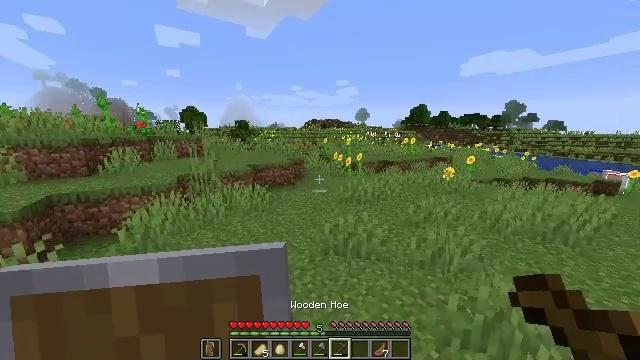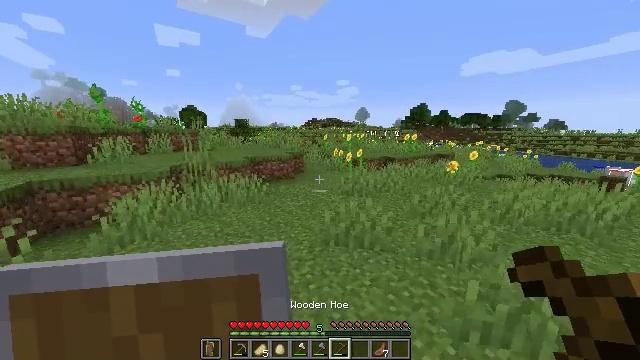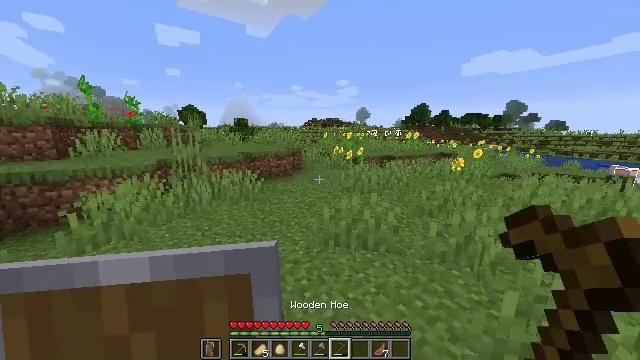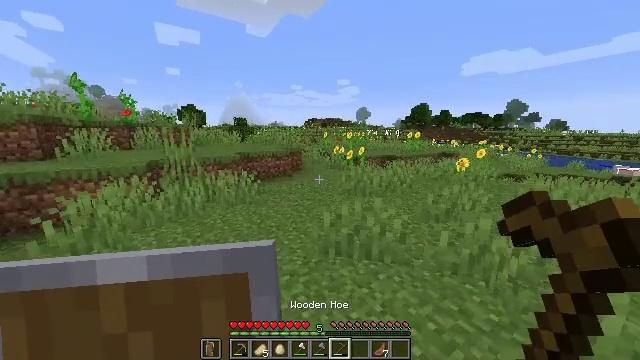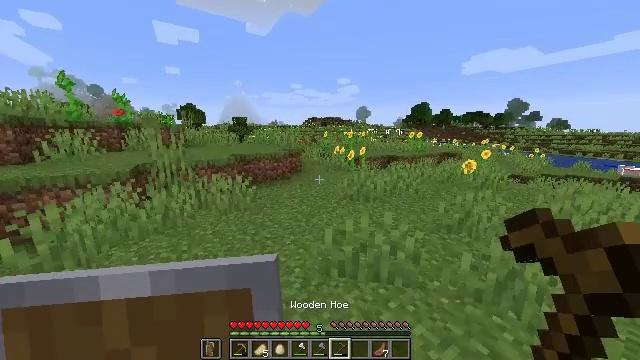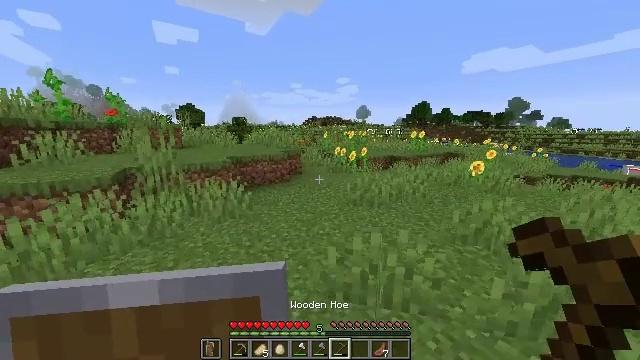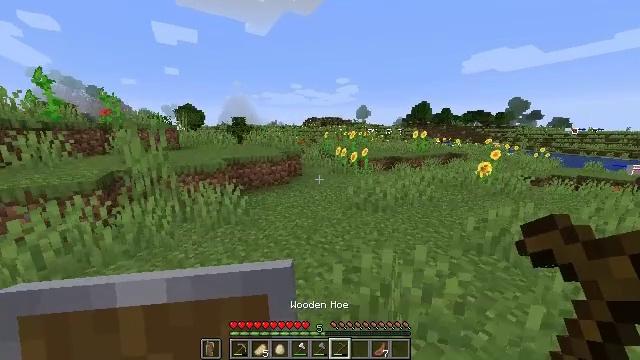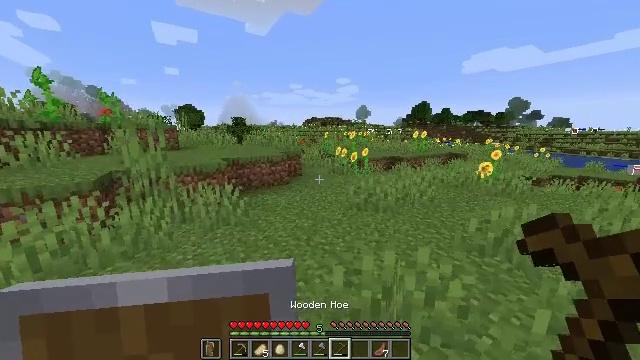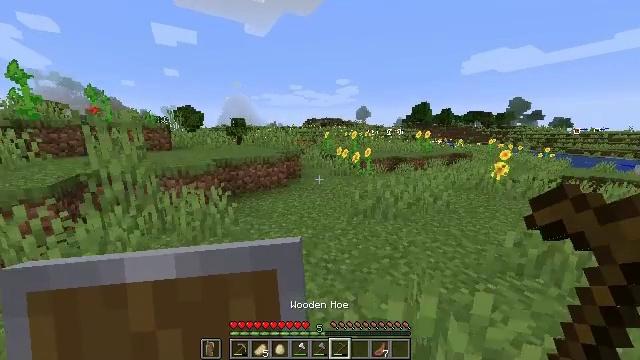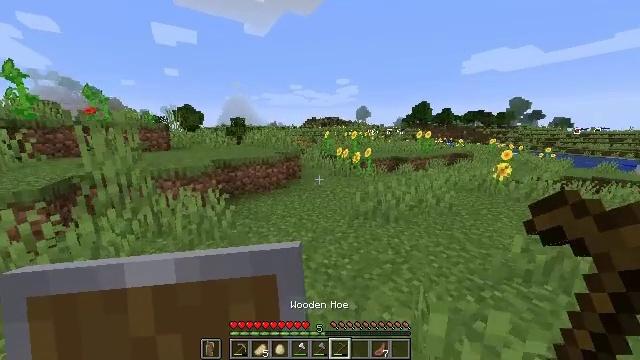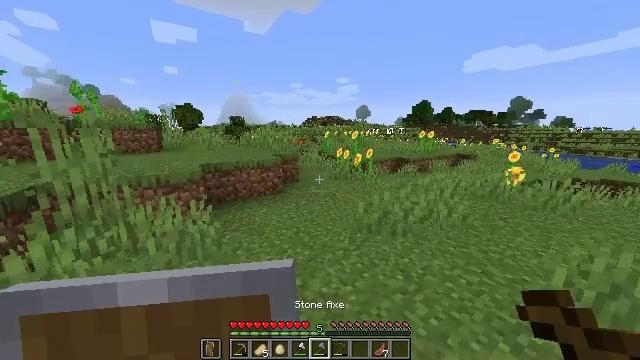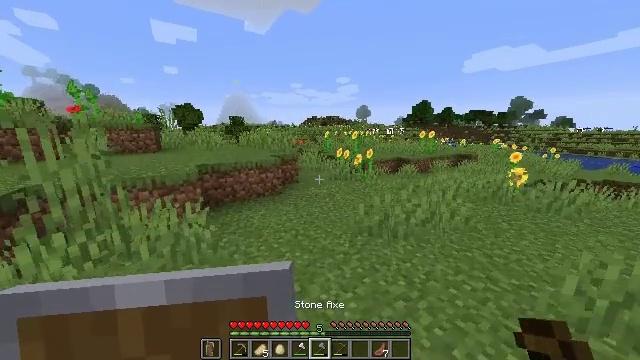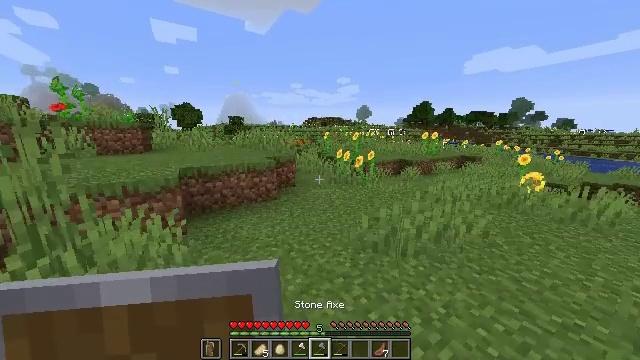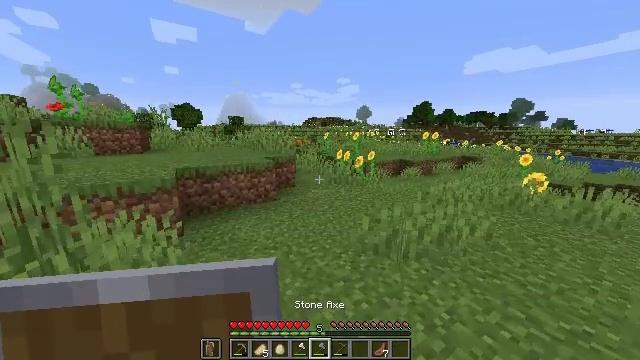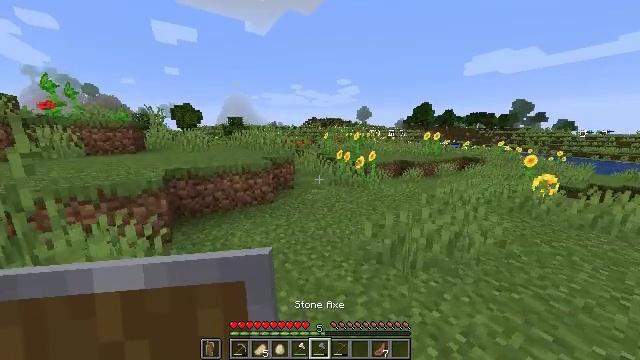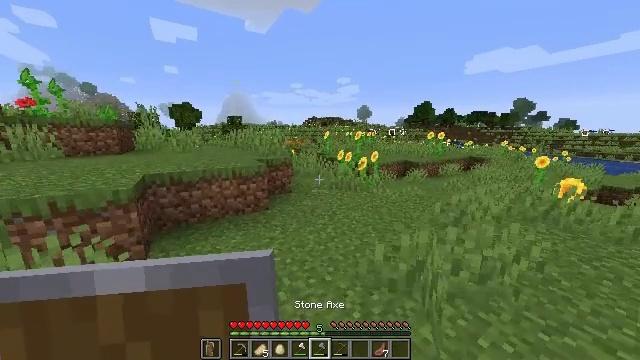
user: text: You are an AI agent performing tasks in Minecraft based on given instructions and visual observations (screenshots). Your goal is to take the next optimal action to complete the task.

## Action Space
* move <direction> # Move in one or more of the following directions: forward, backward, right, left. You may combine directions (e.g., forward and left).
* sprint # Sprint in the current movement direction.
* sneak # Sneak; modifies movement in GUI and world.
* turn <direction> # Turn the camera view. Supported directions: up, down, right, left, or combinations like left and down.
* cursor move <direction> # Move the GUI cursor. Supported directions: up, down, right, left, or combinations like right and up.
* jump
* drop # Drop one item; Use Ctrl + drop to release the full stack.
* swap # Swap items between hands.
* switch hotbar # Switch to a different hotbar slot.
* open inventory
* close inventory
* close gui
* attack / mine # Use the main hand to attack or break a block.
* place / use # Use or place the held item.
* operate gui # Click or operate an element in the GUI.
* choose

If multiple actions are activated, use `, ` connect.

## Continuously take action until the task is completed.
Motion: motion action
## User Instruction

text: Gather a pumpkin block.
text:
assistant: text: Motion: move forward, sprint
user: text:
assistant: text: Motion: move forward, sprint
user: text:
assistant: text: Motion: move forward, sprint
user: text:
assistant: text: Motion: move forward, sprint
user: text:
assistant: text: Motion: move forward, sprint
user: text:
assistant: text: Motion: move forward, sprint
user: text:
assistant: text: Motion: move forward, sprint
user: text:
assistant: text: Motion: move forward, sprint
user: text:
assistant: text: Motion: move forward, sprint
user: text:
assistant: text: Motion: move forward, sprint
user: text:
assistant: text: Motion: move forward, sprint
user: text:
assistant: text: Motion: move forward, sprint
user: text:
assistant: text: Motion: move forward, sprint
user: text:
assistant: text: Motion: move forward, sprint
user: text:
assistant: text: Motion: move forward, sprint
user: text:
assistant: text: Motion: move forward, sprint
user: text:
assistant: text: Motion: move forward, sprint
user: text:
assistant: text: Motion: move forward, sprint
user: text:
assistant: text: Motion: move forward, sprint
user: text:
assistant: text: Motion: move forward, sprint
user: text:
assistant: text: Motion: move forward, sprint
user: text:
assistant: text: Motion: move forward, sprint
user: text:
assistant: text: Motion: move forward, sprint
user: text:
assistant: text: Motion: move forward, sprint
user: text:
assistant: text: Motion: move forward, sprint
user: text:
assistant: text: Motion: move forward, sprint
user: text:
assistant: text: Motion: move forward, sprint
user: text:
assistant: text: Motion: move forward, sprint
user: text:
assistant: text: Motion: move forward, sprint
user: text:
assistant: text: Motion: move forward, sprint